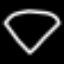
Label: diamond